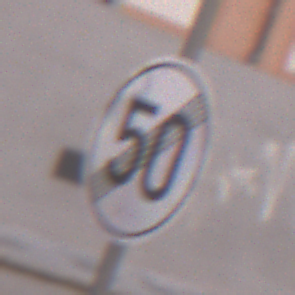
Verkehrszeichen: EndeGeschwindigkeit50
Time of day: MorningAfternoon
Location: Outdoor (Urban)
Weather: PartlyCloudy
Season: NotSpecified
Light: Natural